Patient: sex M, age 78
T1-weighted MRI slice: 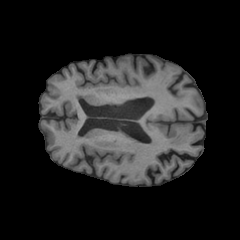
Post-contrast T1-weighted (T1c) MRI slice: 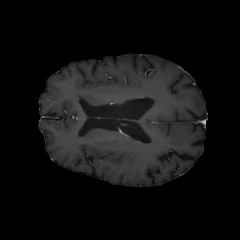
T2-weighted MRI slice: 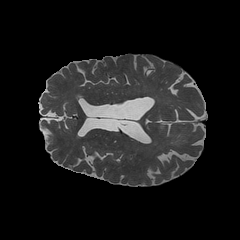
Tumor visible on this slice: no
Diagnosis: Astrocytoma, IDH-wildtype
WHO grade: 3